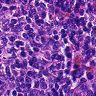
Metastatic tissue present: no